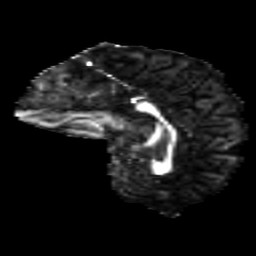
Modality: FA
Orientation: sagittal
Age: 12
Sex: male
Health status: ill
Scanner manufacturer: ge
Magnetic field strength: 3 T
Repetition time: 7.5 s
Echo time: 0.079 s